Field crop: maize
Growth stage: 2
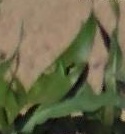
Species: maize